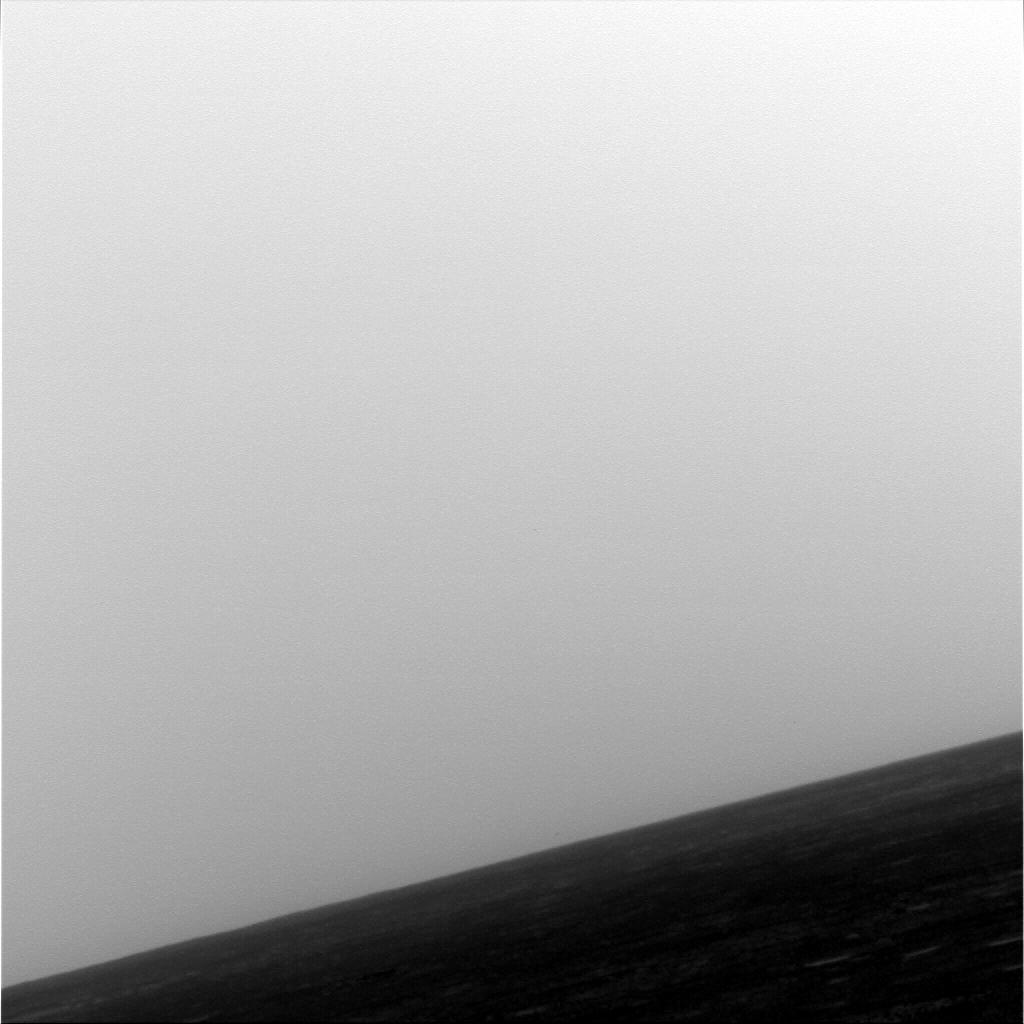
Terrain classes present: Gravel / Sand / Soil, Sky / Distant Mountains